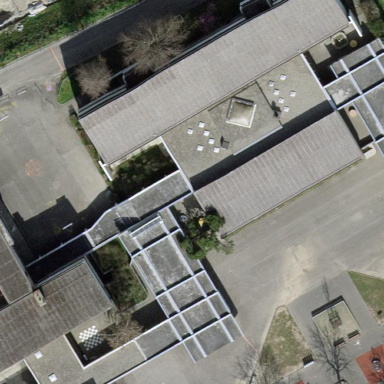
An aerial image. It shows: School building.